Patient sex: M
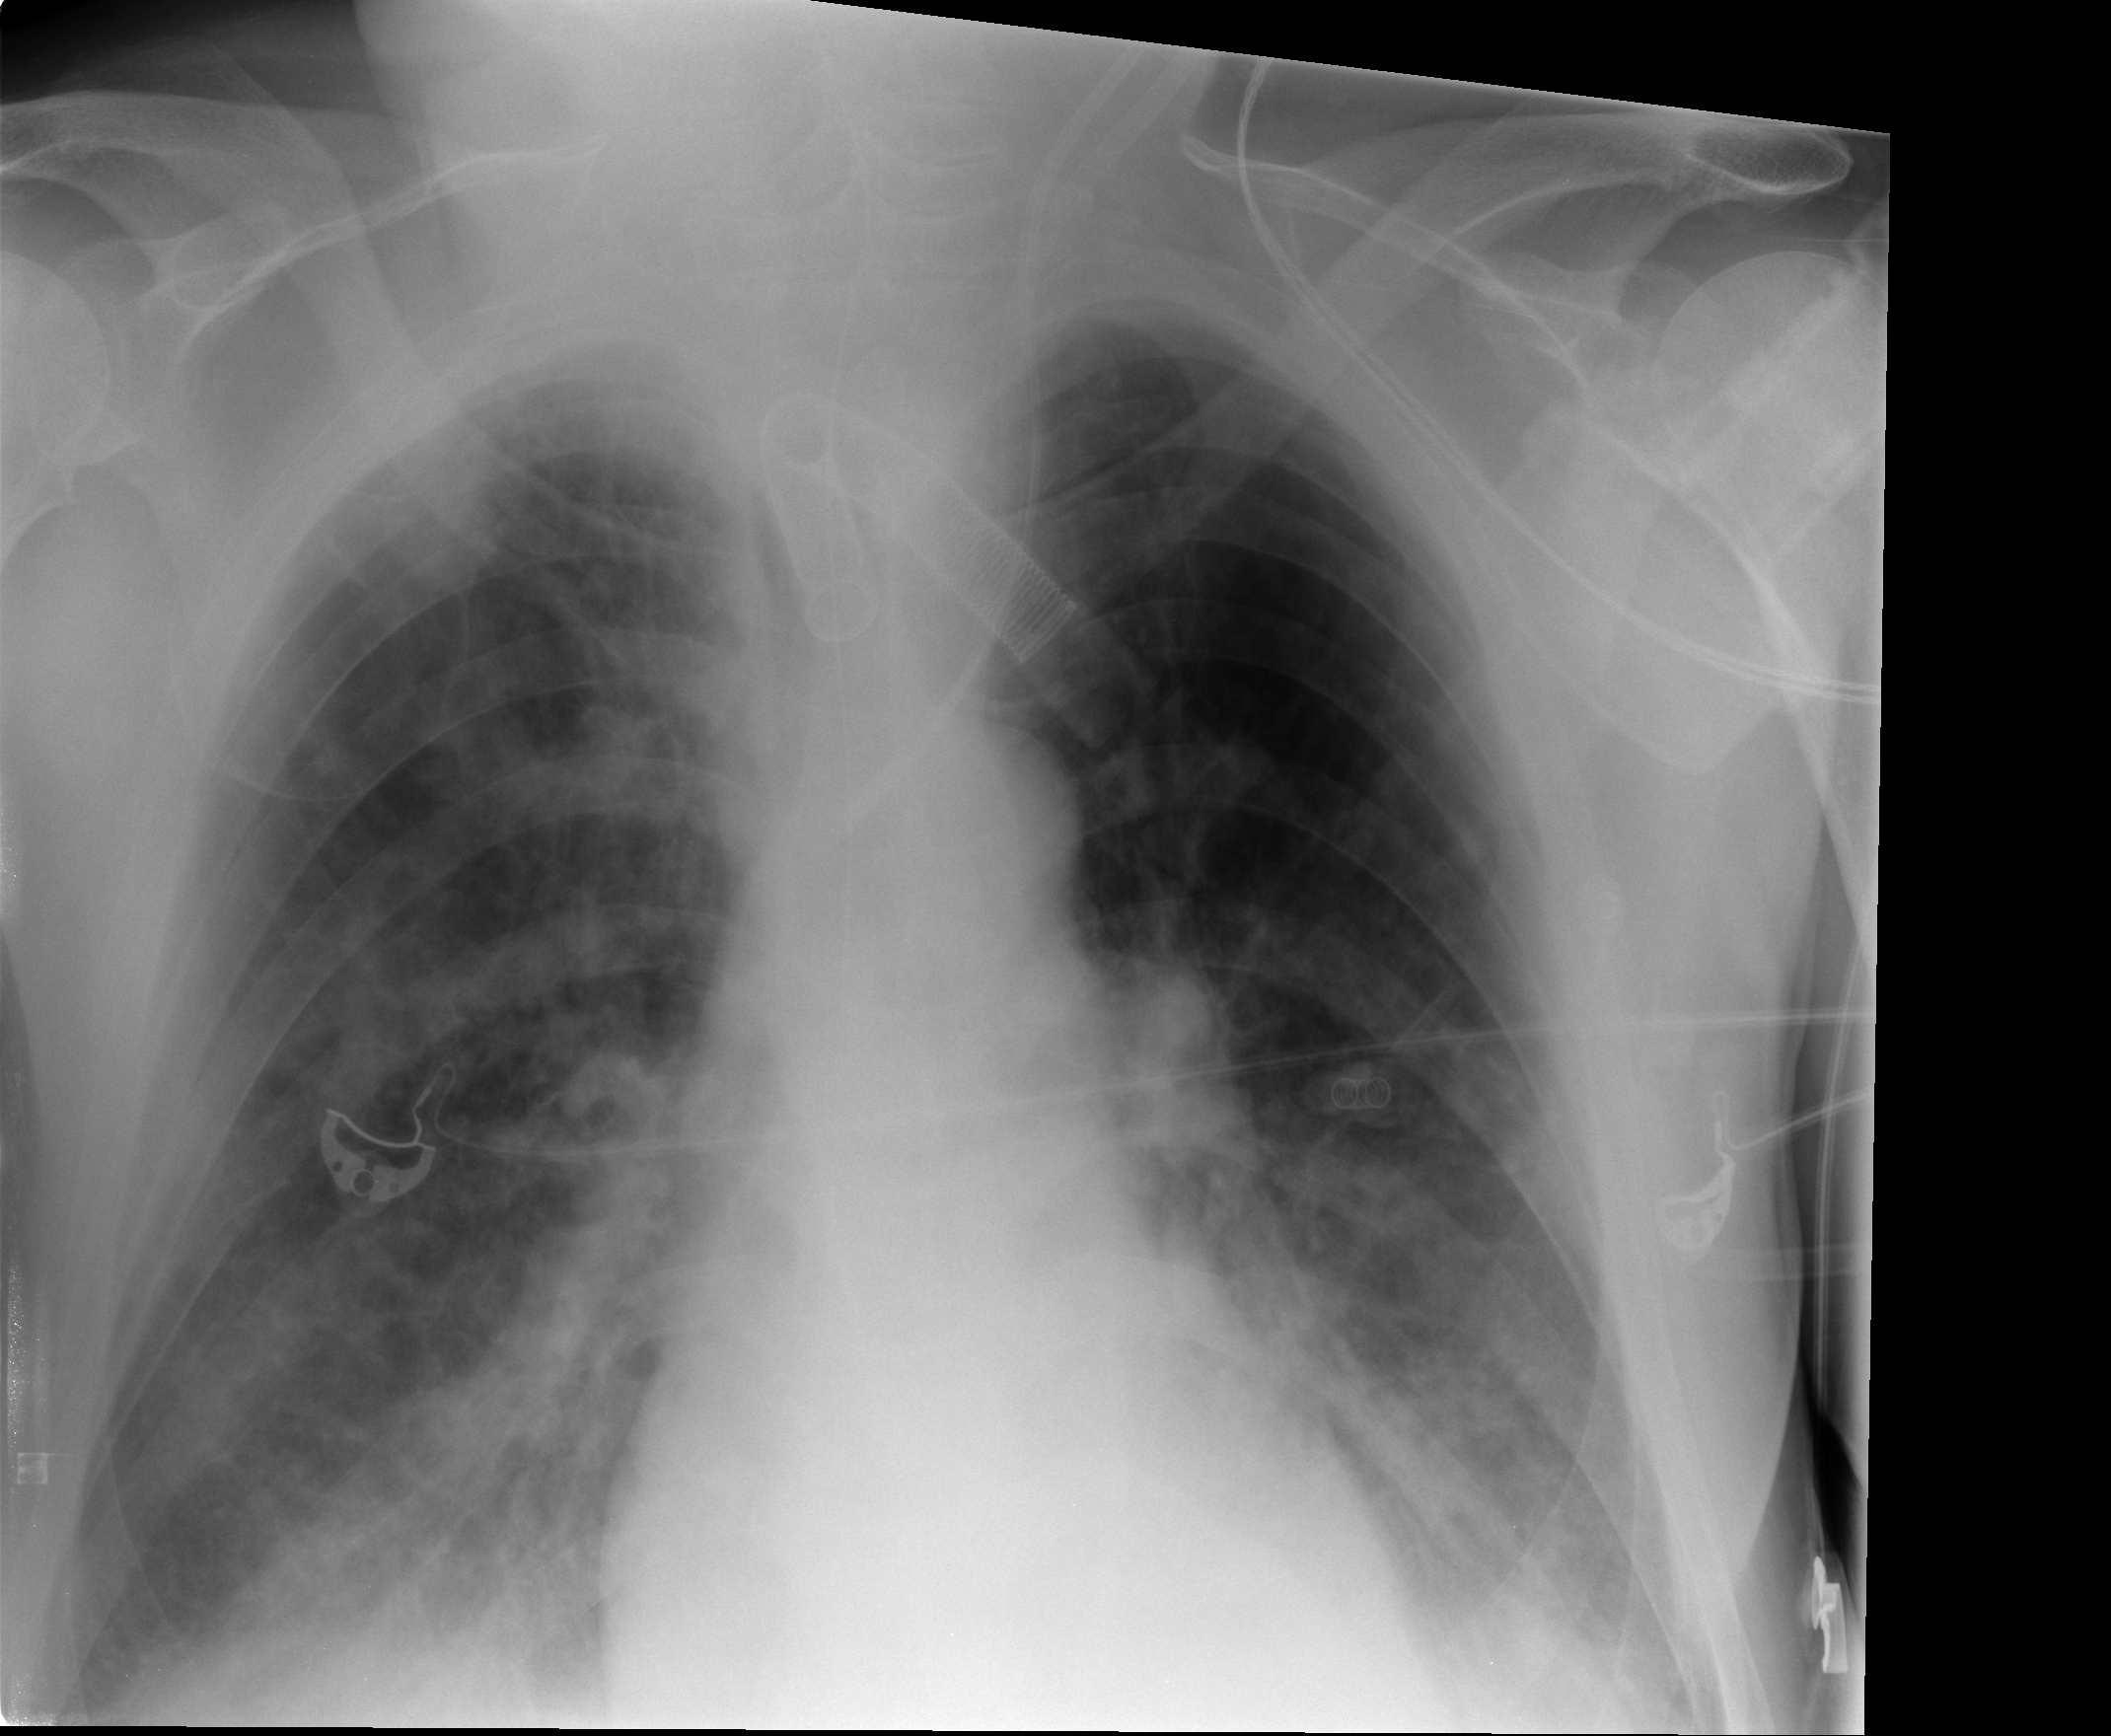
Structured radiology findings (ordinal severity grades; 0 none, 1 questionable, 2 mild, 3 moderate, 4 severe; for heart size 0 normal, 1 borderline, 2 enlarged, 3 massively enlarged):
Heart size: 0
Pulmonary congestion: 0
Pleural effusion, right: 0
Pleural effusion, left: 0
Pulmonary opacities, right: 2
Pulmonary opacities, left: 2
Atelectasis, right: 2
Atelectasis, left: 2